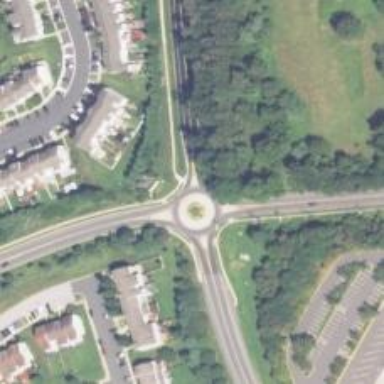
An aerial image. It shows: Secondary road leading to roundabout.